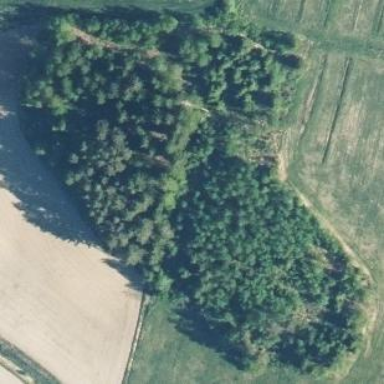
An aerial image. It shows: Forest area.